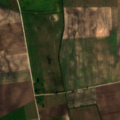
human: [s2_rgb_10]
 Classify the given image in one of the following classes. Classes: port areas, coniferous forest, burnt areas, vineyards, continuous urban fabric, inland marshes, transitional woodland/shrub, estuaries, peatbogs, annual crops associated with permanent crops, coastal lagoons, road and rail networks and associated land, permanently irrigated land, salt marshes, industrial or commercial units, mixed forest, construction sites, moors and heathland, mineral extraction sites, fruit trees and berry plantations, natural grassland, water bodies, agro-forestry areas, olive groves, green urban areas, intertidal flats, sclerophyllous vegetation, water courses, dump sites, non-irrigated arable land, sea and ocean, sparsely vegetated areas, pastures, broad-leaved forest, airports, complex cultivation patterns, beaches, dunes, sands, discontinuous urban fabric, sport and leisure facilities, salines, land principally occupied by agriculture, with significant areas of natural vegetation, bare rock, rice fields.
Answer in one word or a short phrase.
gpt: non-irrigated arable land, complex cultivation patterns